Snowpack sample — Rabbit Ears Pass, Jackson County, Colorado, USA (12/17/25, 1:08 PM MST)
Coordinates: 40.387, -106.625
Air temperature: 34 °F
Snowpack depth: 46 cm
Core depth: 30 cm
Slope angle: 6°, slope face: 165°
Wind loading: medium
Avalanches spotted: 0
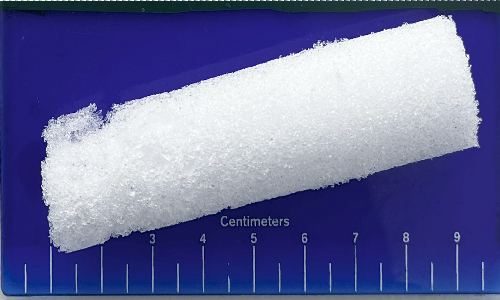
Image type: core
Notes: No avalanches spotted nearby, although collected in a meadowy area with minimal risk on this face of the pass.